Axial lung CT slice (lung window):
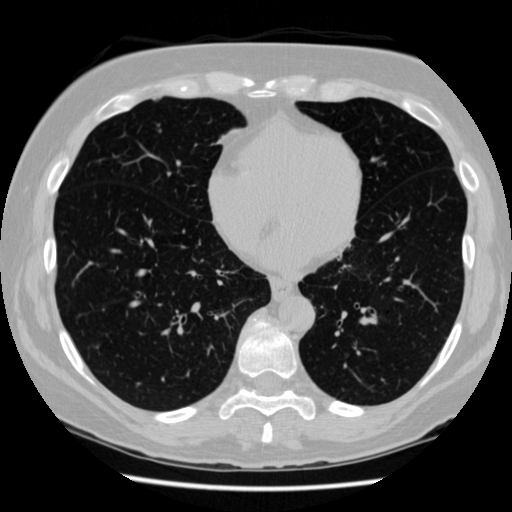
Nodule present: no